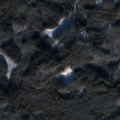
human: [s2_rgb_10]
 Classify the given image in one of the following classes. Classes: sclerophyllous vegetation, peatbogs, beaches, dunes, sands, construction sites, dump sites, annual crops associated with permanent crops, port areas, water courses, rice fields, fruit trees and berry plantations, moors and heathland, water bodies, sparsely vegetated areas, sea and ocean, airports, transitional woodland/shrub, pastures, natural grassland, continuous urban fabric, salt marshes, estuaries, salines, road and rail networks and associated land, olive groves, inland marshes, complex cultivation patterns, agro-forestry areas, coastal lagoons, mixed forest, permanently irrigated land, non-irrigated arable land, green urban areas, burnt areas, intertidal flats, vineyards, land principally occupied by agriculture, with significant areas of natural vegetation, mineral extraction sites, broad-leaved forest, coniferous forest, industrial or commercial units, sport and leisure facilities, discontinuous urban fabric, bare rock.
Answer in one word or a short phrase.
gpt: coniferous forest, mixed forest